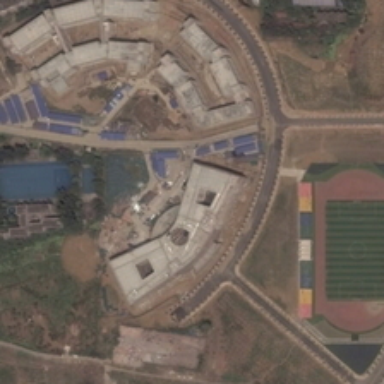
Some buildings and green trees are in a resort near a playground .